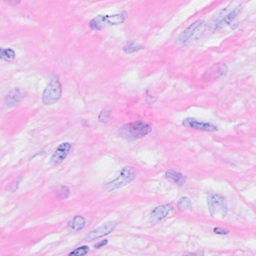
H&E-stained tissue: Breast